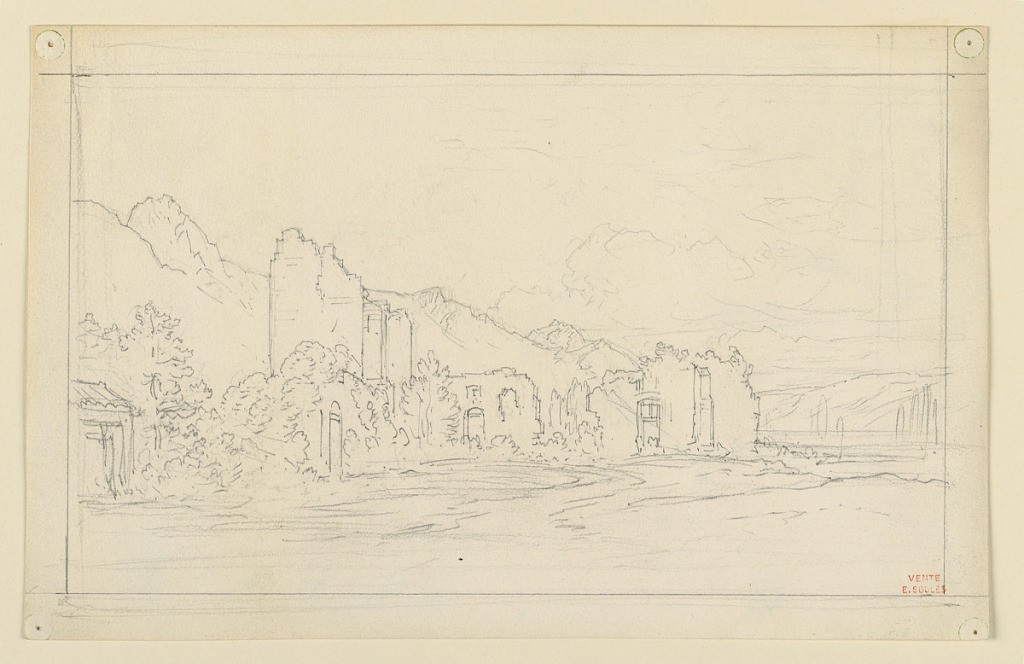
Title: Ruins at a Lake
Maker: Eugène Edouard Soulès, French, 1811–1876
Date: ca. 1840
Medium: Graphite on paper
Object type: Drawing
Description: They stretch from left. A doorway toward right. Mountainous country. Framing lines. Scribbling on verso.